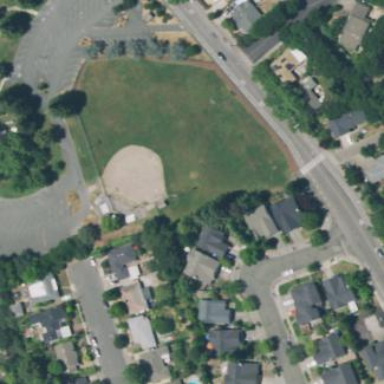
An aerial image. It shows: Grass baseball pitch for leisure and sport.